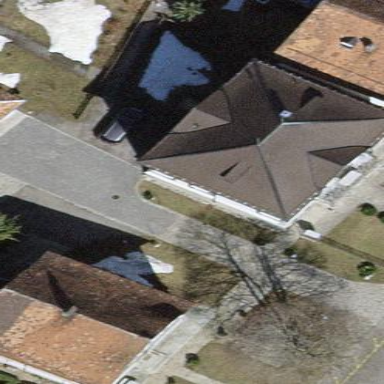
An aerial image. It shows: Simple house.